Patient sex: M
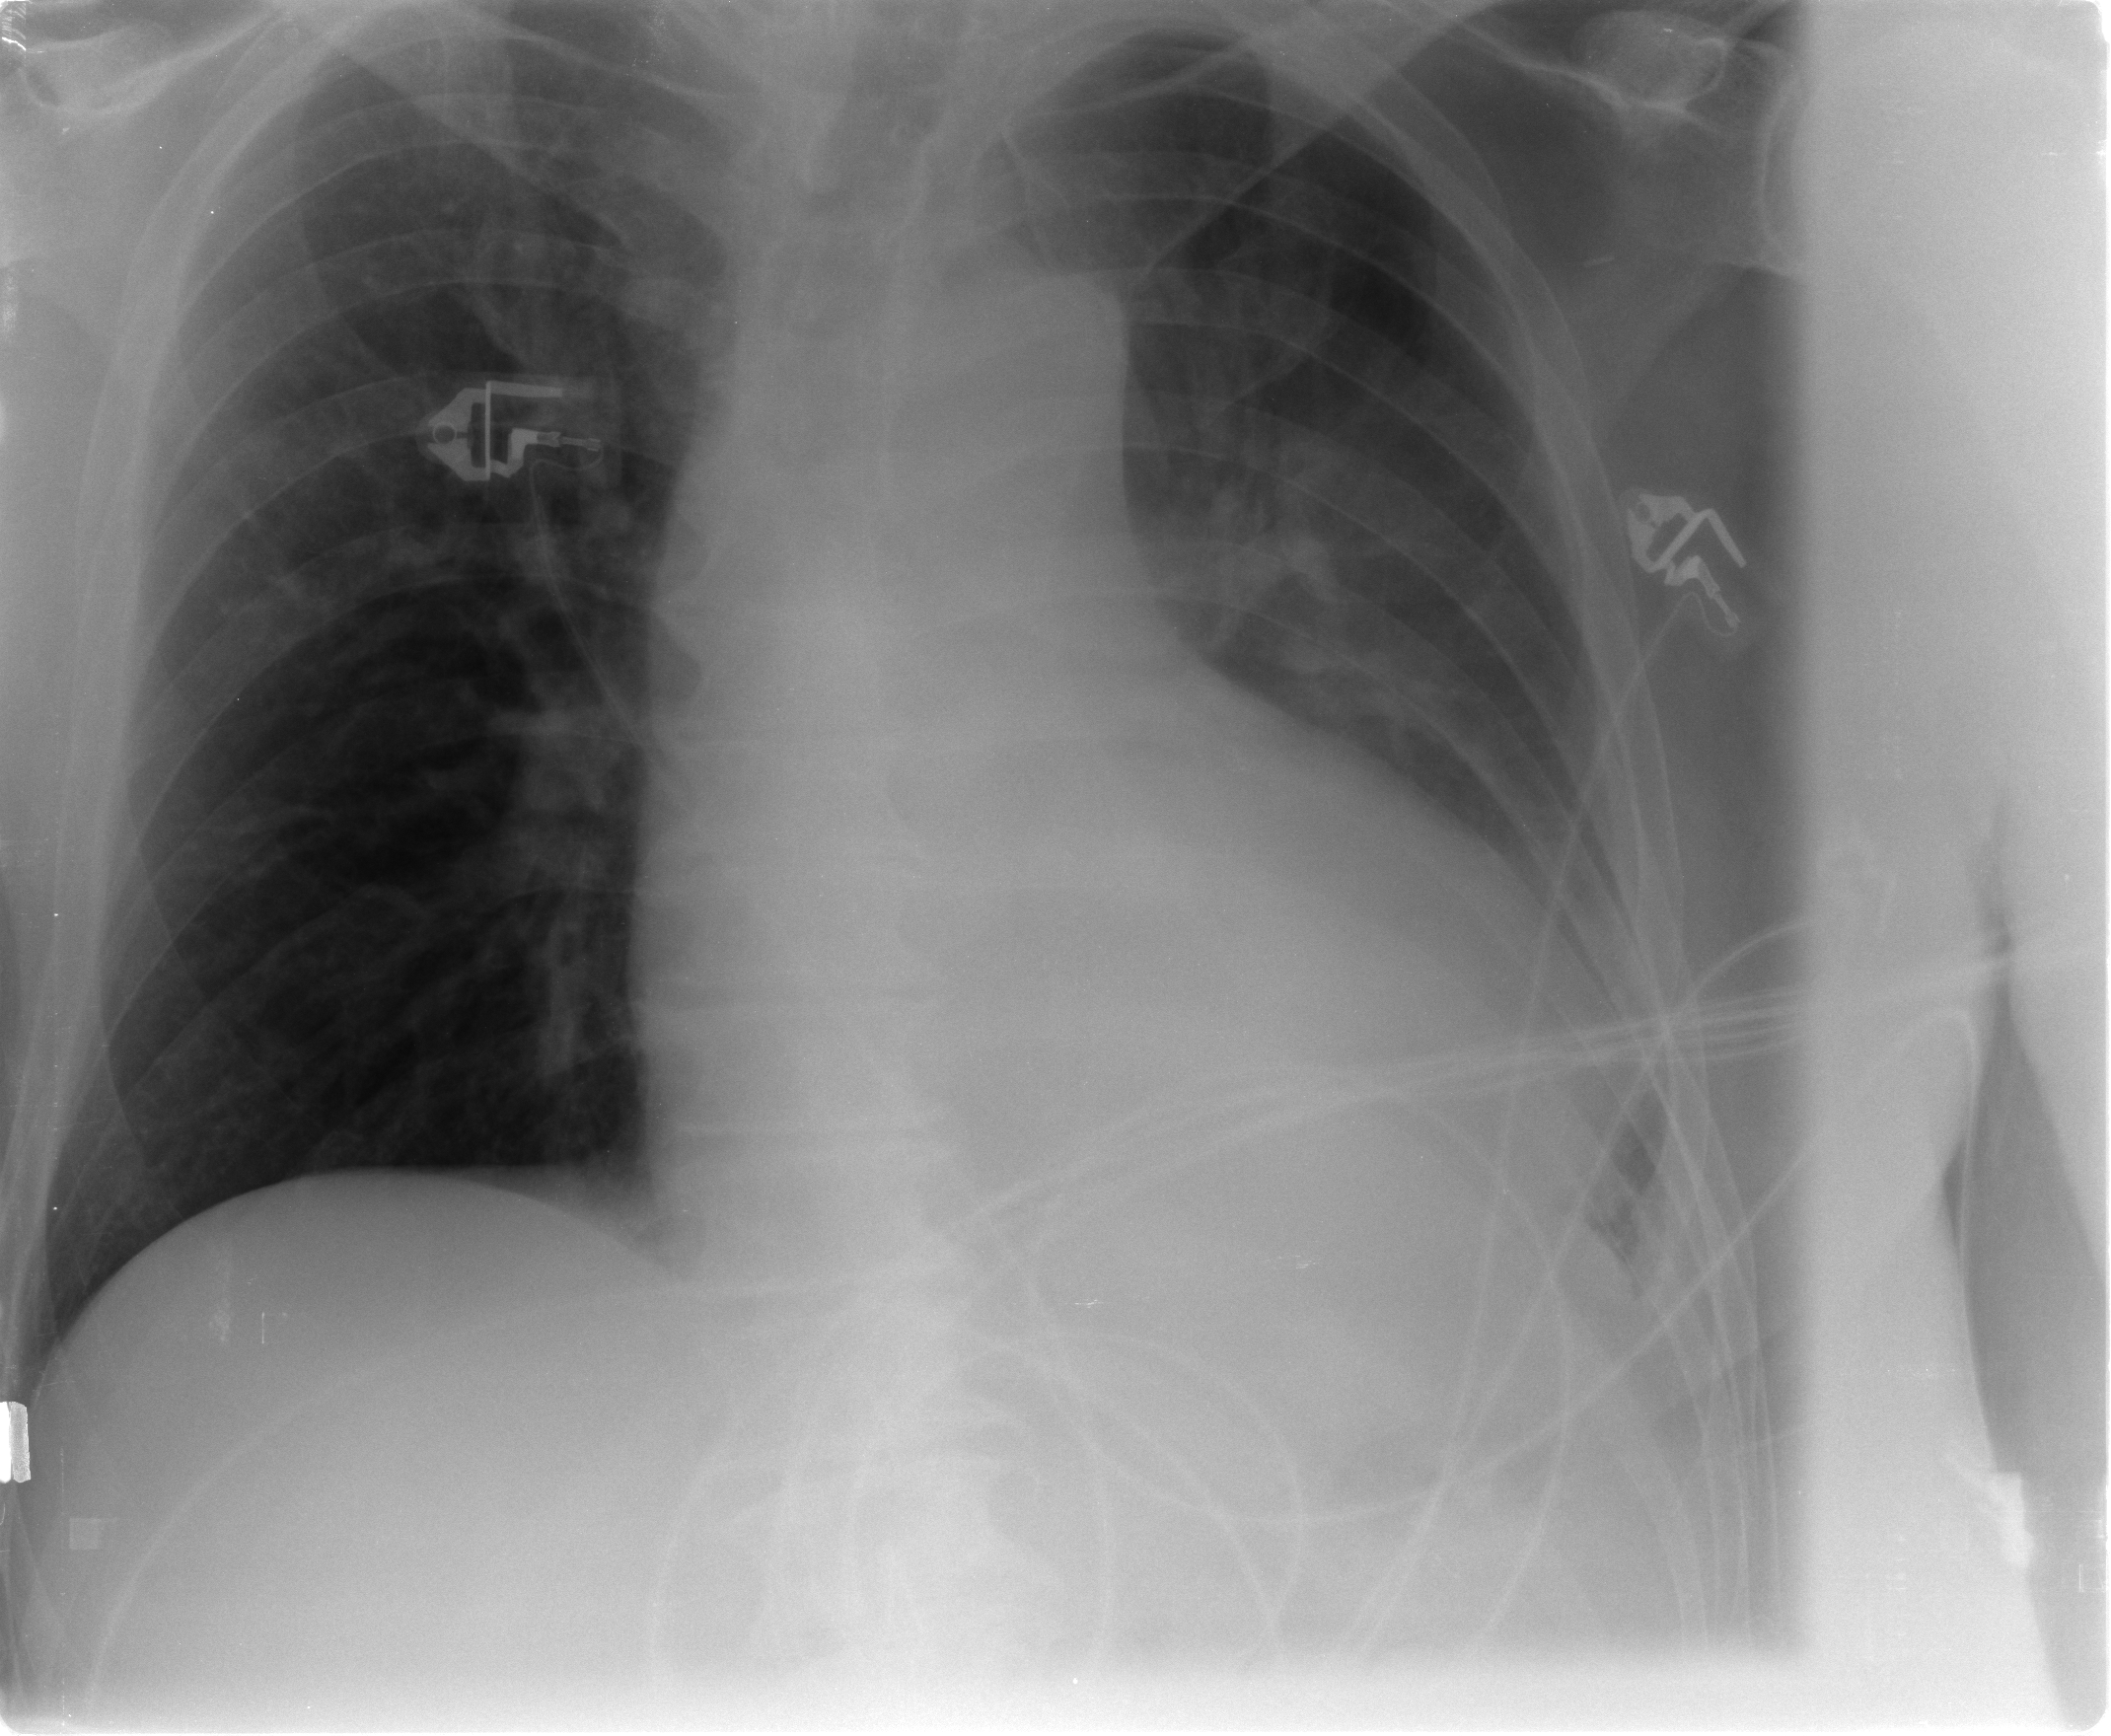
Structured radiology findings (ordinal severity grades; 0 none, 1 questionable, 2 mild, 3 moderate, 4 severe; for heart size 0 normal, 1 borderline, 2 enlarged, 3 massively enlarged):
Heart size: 3
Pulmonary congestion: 1
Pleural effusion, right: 0
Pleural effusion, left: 2
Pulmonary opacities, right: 0
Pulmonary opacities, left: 0
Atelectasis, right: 0
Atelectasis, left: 2